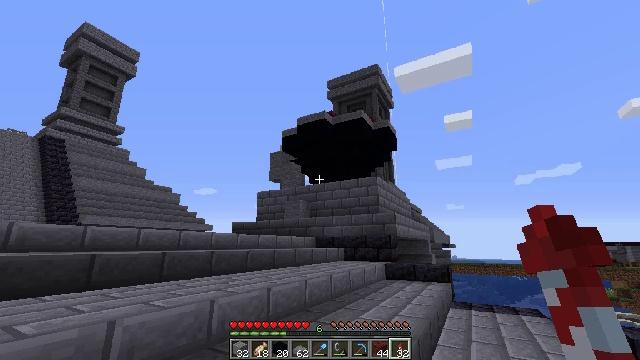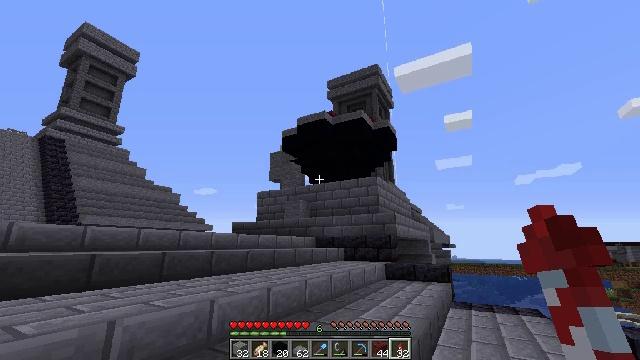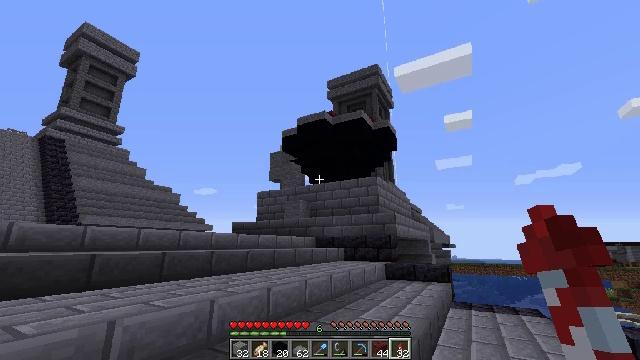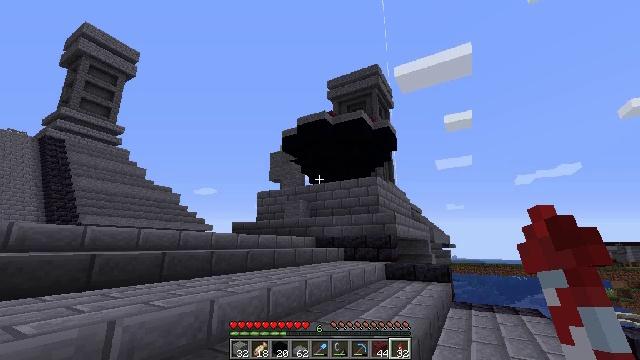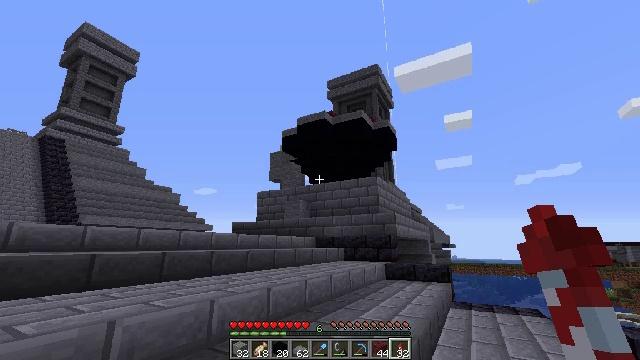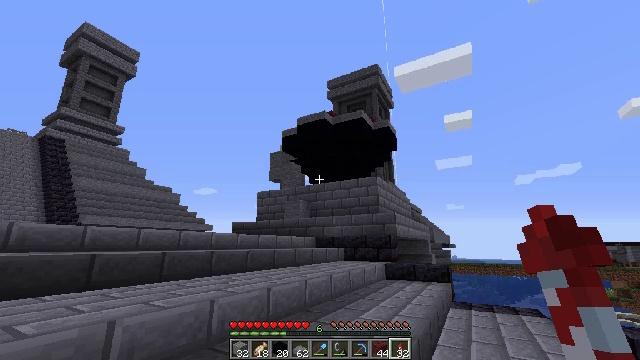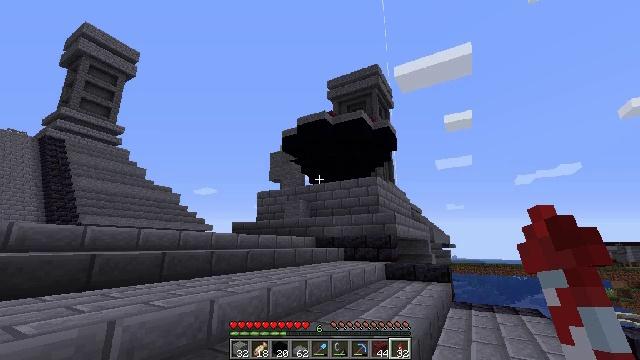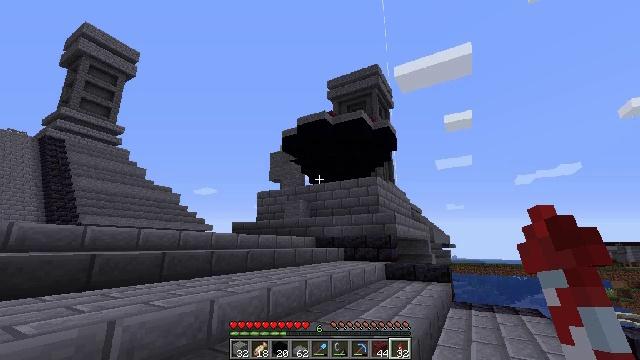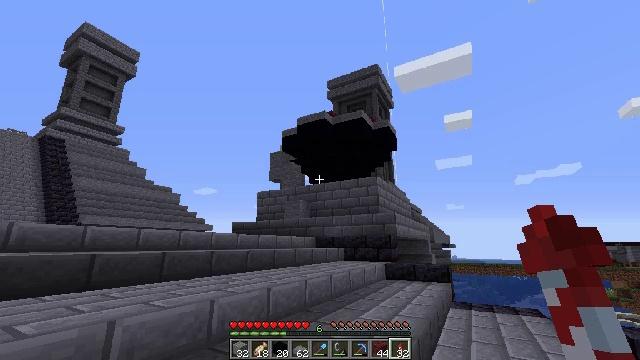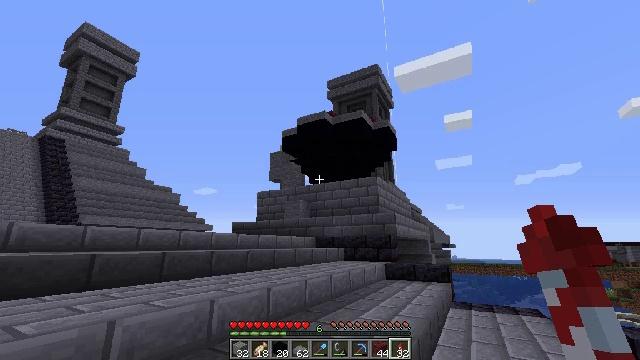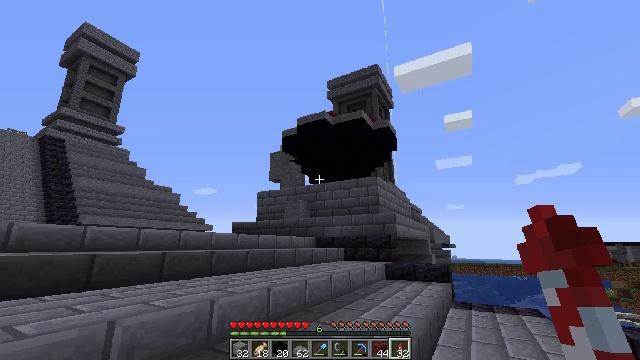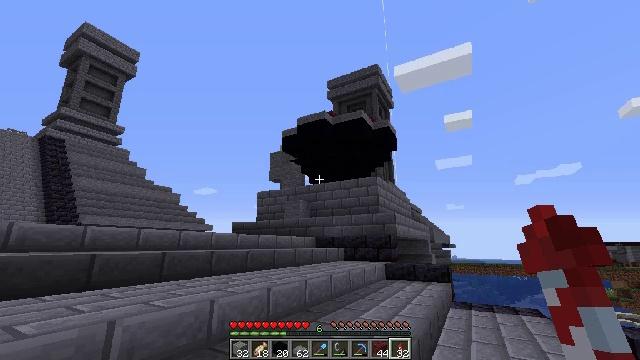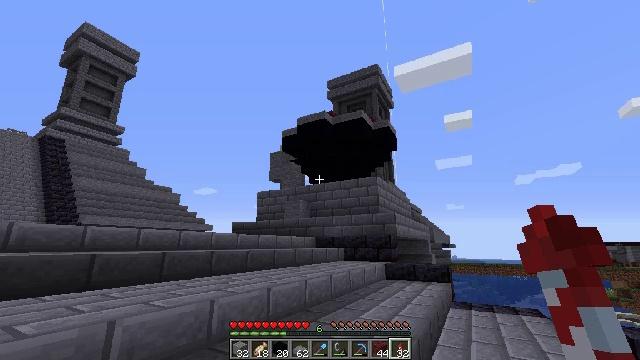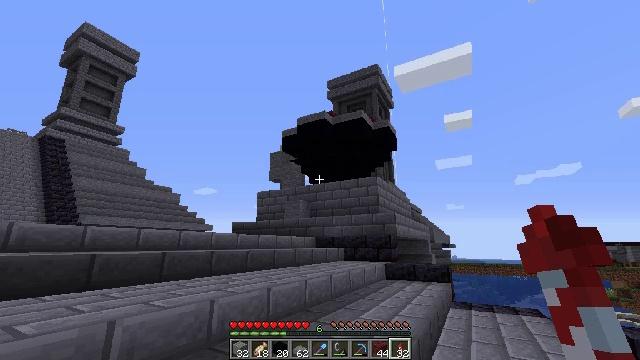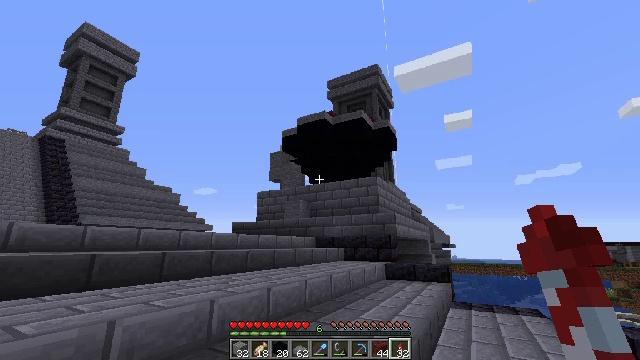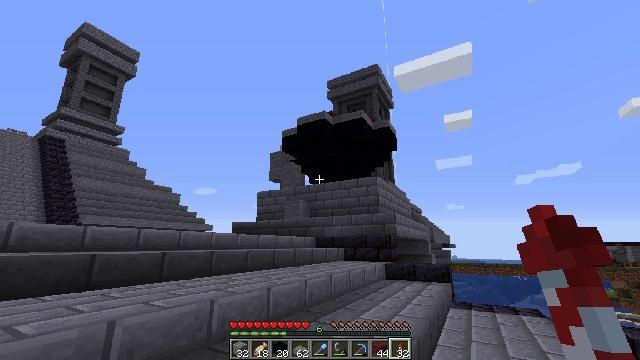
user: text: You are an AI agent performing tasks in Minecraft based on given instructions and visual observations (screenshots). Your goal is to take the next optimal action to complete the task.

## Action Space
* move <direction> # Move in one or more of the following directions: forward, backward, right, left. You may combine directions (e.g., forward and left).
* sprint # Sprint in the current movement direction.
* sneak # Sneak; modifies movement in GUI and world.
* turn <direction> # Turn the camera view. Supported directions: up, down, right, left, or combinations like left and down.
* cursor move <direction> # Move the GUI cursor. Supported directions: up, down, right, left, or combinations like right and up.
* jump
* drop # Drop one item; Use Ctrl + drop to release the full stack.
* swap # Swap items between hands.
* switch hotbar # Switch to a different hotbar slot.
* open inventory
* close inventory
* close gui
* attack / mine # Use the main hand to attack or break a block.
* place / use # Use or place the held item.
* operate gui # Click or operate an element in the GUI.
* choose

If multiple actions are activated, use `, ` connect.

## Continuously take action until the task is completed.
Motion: motion action
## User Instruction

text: Open the crafting table to craft white concrete powder.
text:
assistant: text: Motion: no_op
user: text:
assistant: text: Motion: no_op
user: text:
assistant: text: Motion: no_op
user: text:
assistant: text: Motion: no_op
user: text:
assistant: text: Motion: no_op
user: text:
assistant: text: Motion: no_op
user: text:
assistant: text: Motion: no_op
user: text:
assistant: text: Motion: no_op
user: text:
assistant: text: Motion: no_op
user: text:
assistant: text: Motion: no_op
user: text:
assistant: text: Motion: no_op
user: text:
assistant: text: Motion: no_op
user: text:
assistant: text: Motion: no_op
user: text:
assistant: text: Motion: no_op
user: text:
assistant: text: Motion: no_op
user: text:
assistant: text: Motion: no_op
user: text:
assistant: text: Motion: no_op
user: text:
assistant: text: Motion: no_op
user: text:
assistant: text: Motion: no_op
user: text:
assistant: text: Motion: no_op
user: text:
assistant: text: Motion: no_op
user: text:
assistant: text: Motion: no_op
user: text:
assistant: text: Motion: no_op
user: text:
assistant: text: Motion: no_op
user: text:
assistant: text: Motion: no_op
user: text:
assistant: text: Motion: no_op
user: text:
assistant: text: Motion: no_op
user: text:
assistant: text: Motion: no_op
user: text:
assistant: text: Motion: no_op
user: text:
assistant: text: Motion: no_op